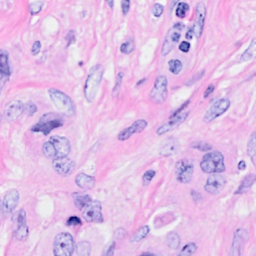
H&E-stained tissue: Breast